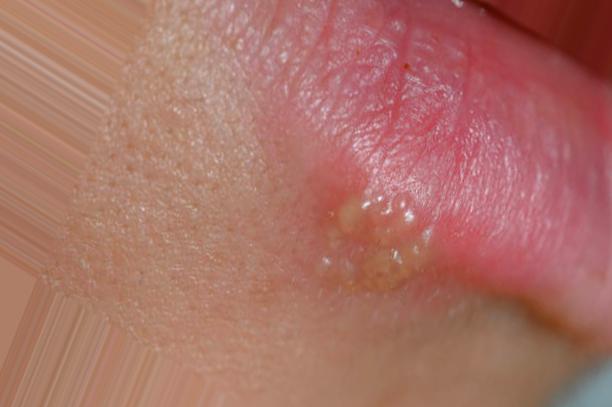
Condition: Mouth Ulcer